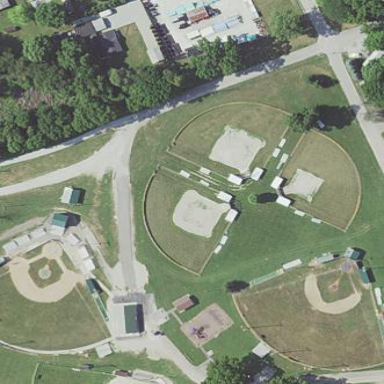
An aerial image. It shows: Baseball pitch for leisure land.